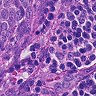
Metastatic tissue present: yes